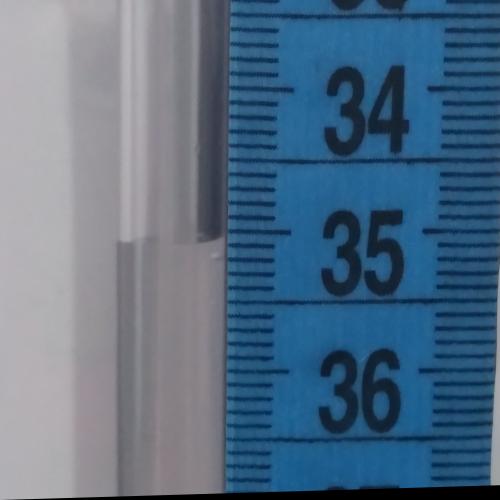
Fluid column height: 35.1 cm